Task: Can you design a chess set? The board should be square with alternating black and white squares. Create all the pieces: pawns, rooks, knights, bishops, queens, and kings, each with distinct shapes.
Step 5430:
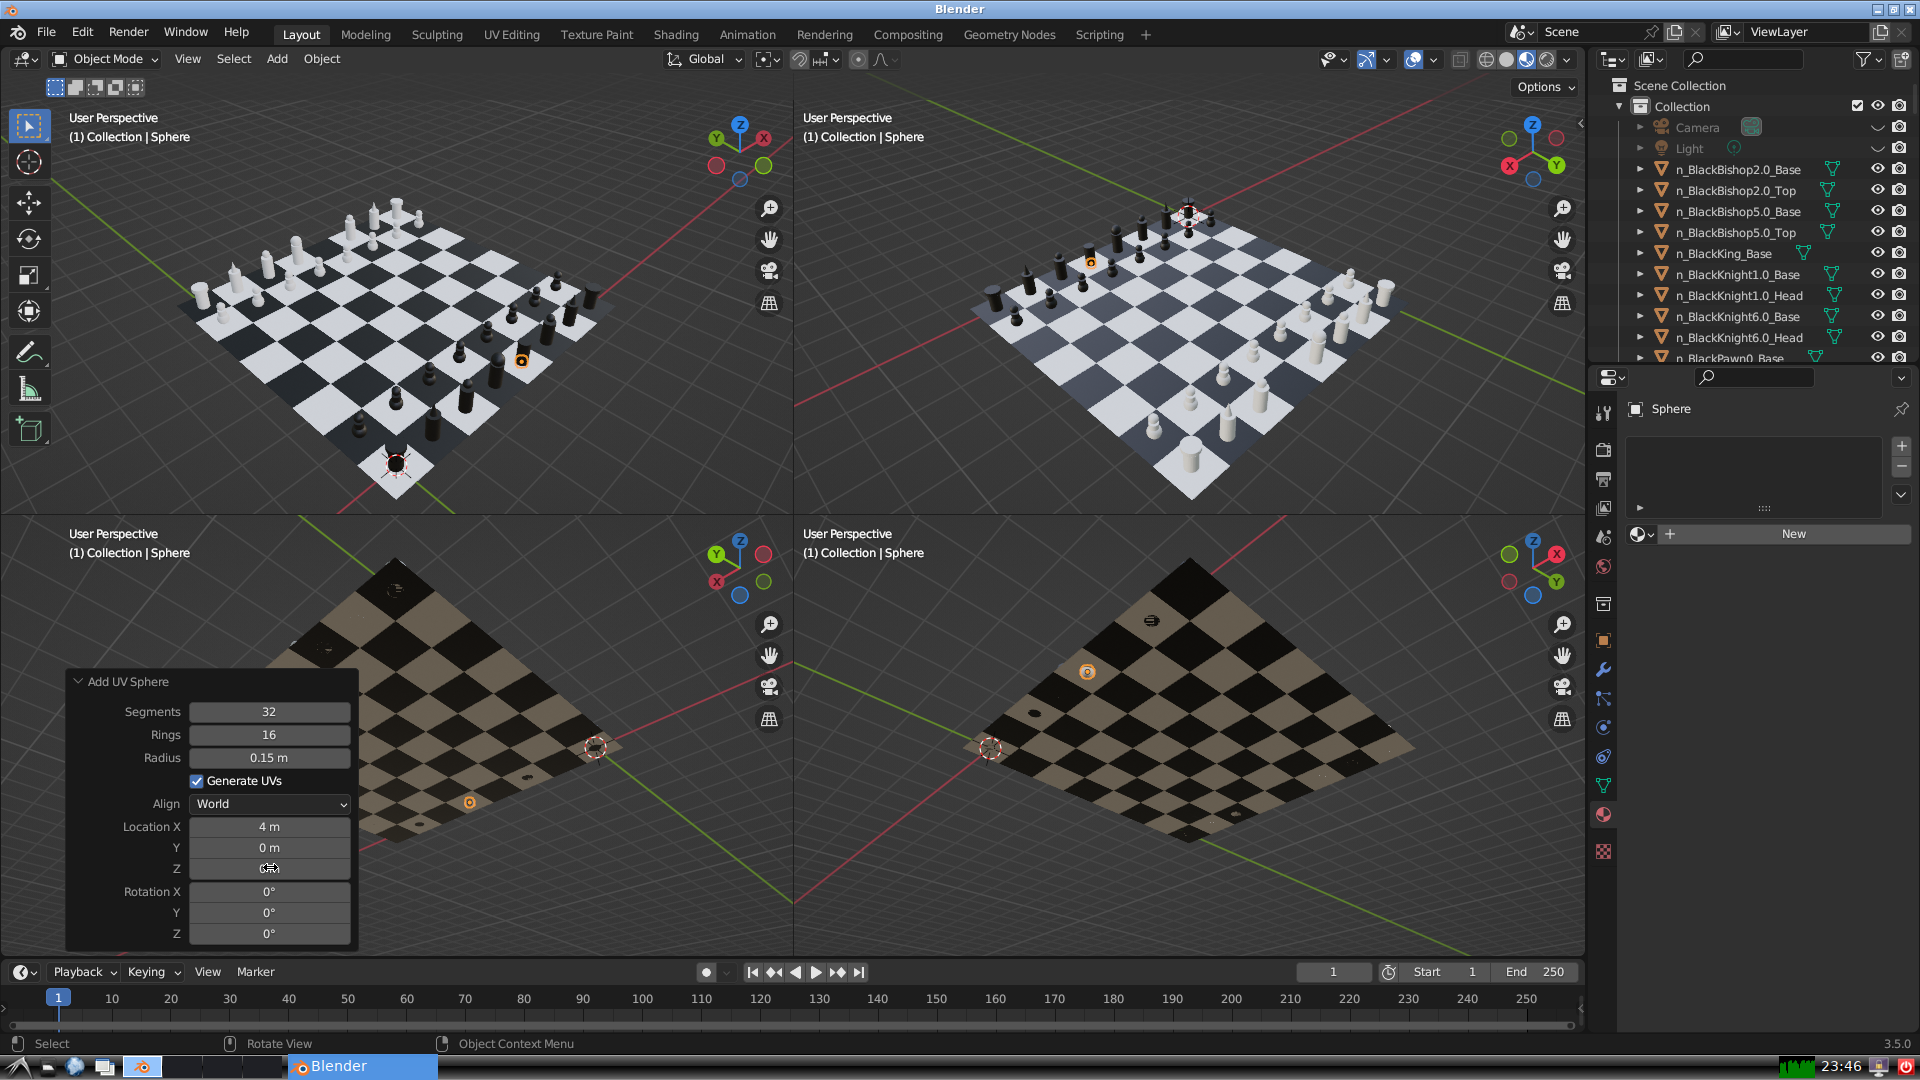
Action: click: no